Question: I am trying to create a dropdown menu for a button using jquery and bootstrap but the menu closes as soon as I click on it. There's a textbox inside that button that I need to enter text into.
Here's the HTML code:
'''
<a class="btn dropdown-toggle btn-default" data-toggle="dropdown" title="Hyperlink"><i class="fa fa-link"></i></a>
<div class="dropdown-menu input-append" id = "hyperlink-menu">
<input class="span2" placeholder="URL" type="text" data-edit="createLink"/>
<button class="btn" type="button">Add</button>
</div>
'''
Here's the Javascript part of it:
'''
$(document).ready(function(){
$('#hyperlink-menu').click(function(e) {
alert("Asd");
e.stopPropagation();
});
});
'''
I am trying to prevent the menu from closing when someone types into the textbox. This is how the fiddle should look like(Except other buttons ofcourse)

That alert box is not firing! I know this question is sort of redundant but I got the document.ready idea after going through other similar questions! None of them seem to be working!
I tried creating a fiddle(<URL> but it's really very messed up....
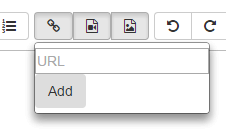
Answer: Setting the click on span2 solved my problem.